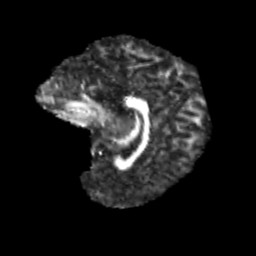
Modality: FA
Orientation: sagittal
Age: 12
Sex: female
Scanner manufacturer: siemens
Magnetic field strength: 3 T
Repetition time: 3.8 s
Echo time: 0.07 s